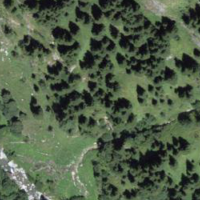
EUNIS habitat code: 45
Species observed at this site:
Cirsium heterophyllum